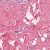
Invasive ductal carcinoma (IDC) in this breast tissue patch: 0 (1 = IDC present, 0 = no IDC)